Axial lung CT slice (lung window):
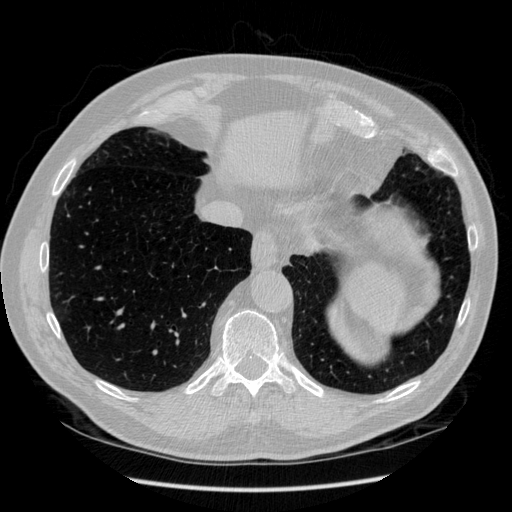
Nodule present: no